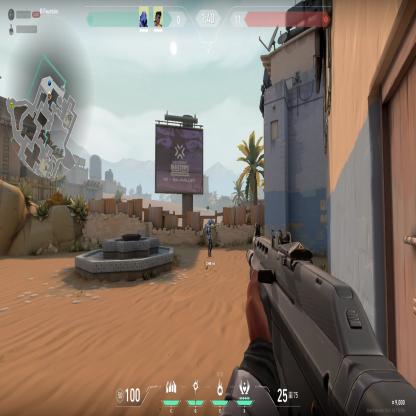
Label: teammate